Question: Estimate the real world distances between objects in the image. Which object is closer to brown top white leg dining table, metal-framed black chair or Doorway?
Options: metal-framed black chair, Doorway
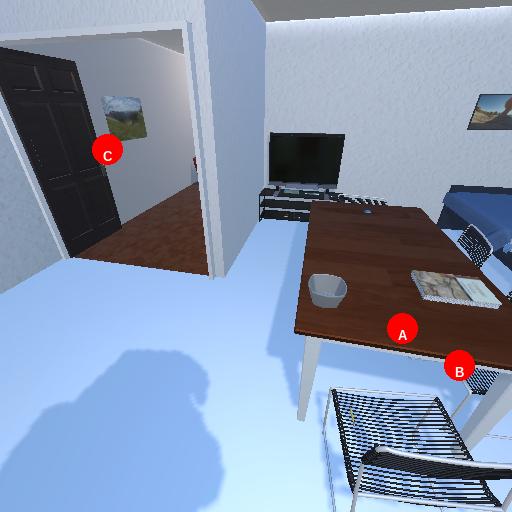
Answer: metal-framed black chair